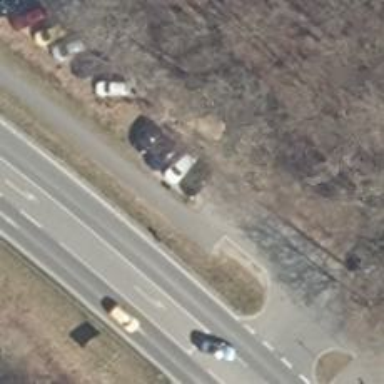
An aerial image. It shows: Emergency access point on the road.